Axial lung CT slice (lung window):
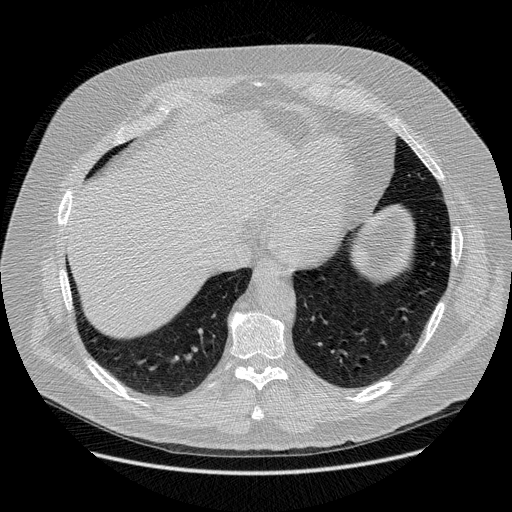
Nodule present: no